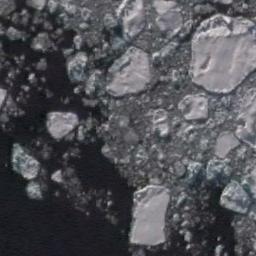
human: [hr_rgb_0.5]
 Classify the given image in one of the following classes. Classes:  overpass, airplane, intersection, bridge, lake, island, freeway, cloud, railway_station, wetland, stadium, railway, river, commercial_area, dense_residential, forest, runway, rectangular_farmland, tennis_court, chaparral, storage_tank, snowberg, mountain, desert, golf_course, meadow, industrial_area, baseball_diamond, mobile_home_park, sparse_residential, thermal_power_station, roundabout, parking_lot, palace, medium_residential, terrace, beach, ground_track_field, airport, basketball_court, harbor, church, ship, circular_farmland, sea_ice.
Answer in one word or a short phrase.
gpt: sea_ice